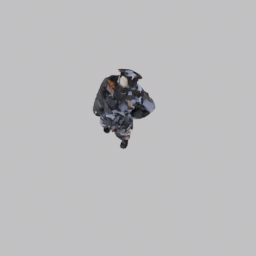
Label: people